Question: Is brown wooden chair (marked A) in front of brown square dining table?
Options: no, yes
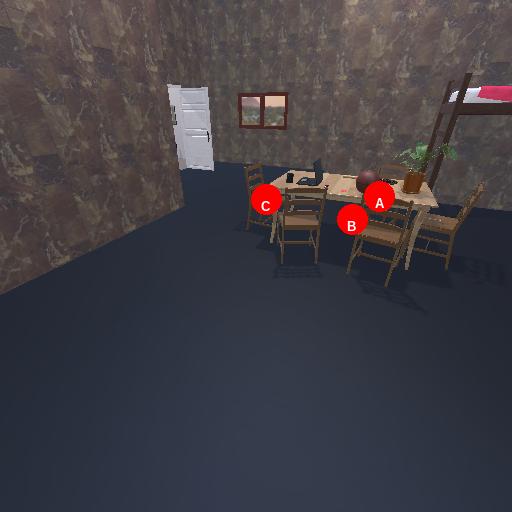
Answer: no